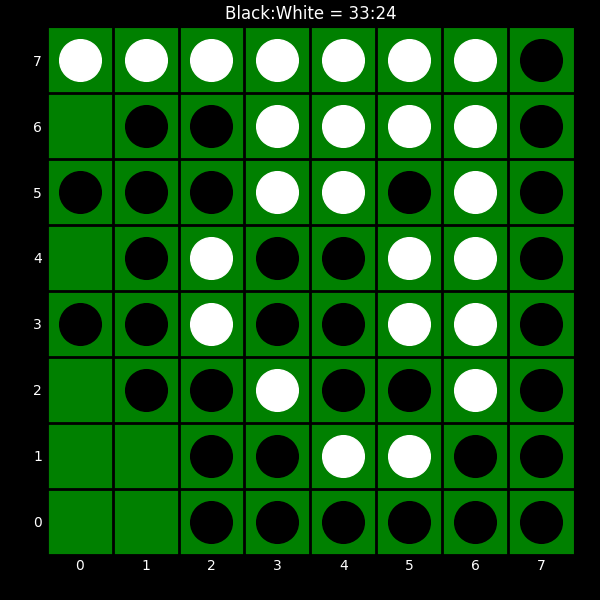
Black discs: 33
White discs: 24